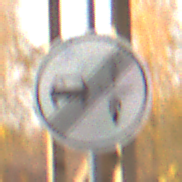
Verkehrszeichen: EndeVerbotUeberholenEinspurigeFahrzeuge
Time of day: SunriseSunset
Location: Roofed (Suburban)
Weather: Clear
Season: NotSpecified
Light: Natural